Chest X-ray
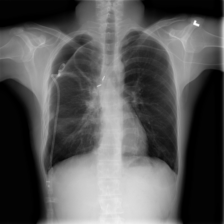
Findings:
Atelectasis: negative
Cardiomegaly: negative
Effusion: negative
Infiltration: negative
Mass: negative
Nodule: negative
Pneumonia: negative
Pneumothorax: positive
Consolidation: negative
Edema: negative
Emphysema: positive
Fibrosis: negative
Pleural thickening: negative
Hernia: negative